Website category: book
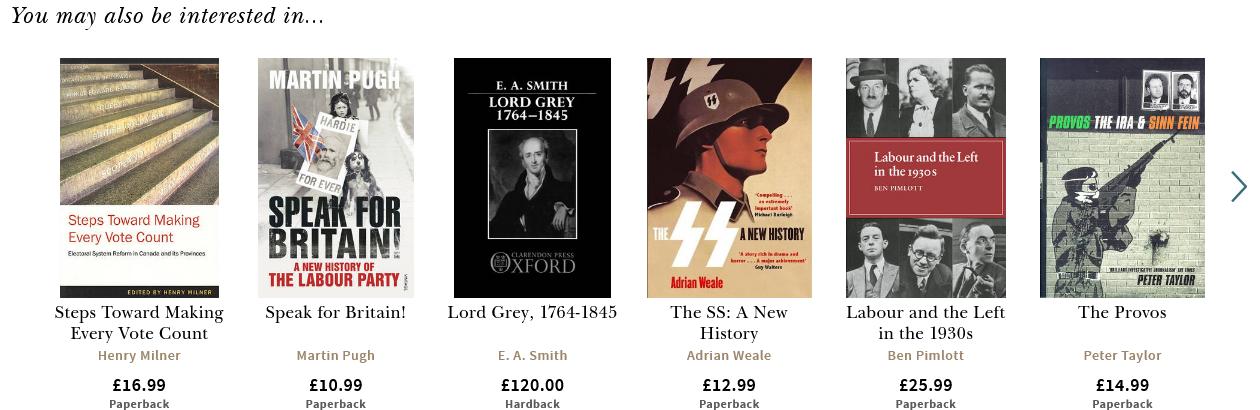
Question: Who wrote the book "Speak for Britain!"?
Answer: Martin Pugh

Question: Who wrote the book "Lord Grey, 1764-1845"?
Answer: E. A. Smith

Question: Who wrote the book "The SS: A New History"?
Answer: Adrian Weale

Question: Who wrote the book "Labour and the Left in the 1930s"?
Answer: Ben Pimlott

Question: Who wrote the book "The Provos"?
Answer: Peter Taylor

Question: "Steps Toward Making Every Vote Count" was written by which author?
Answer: Henry Milner

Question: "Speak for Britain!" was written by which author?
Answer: Martin Pugh

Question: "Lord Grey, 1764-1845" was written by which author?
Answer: E. A. Smith

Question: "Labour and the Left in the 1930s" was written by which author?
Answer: Ben Pimlott

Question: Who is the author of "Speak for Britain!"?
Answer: Martin Pugh

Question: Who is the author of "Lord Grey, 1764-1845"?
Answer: E. A. Smith

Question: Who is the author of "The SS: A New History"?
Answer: Adrian Weale

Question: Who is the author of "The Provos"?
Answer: Peter Taylor

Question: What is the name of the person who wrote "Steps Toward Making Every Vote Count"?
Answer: Henry Milner

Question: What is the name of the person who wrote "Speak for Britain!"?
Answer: Martin Pugh

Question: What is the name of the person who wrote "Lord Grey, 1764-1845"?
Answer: E. A. Smith

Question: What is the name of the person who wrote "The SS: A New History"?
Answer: Adrian Weale

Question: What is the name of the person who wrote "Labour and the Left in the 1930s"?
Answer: Ben Pimlott

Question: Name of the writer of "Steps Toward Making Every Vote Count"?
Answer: Henry Milner

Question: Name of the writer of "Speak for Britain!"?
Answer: Martin Pugh

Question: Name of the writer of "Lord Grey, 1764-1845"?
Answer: E. A. Smith

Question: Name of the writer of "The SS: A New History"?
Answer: Adrian Weale

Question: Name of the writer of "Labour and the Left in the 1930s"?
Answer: Ben Pimlott

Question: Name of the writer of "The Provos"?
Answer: Peter Taylor

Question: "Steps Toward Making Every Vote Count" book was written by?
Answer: Henry Milner

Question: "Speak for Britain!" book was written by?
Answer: Martin Pugh

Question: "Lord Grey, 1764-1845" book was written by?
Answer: E. A. Smith

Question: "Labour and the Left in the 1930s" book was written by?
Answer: Ben Pimlott

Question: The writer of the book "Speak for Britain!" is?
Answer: Martin Pugh

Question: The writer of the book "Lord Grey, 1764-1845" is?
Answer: E. A. Smith

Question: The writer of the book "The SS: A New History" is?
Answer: Adrian Weale

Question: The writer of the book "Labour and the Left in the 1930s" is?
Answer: Ben Pimlott

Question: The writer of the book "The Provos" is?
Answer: Peter Taylor

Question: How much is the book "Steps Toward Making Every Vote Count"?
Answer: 16.99

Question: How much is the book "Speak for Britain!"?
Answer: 10.99

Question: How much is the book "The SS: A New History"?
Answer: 12.99

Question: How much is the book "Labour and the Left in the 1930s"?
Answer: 25.99

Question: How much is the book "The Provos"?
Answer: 14.99

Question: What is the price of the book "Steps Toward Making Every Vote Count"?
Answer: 16.99

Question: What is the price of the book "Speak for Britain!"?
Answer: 10.99

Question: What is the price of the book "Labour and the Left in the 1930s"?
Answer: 25.99

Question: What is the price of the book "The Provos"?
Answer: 14.99

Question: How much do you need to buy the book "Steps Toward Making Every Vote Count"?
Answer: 16.99

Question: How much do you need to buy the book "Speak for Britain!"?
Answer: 10.99

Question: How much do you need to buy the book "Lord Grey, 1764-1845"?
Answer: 120.00

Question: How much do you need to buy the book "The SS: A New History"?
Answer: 12.99

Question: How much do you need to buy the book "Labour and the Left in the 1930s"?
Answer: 25.99

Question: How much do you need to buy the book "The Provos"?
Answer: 14.99

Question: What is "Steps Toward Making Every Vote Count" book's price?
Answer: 16.99

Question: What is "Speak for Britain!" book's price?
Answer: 10.99

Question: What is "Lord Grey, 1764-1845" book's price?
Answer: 120.00

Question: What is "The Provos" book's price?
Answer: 14.99

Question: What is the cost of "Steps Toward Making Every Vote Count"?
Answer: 16.99

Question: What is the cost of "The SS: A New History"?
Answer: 12.99

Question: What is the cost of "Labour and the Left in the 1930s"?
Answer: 25.99

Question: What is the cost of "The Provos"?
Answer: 14.99

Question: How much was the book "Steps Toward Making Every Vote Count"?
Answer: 16.99

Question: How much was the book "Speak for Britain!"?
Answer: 10.99

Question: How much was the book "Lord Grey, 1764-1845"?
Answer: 120.00

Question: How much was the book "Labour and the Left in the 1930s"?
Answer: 25.99

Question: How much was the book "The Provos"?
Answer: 14.99

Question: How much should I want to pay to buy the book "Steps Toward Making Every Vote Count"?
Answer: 16.99

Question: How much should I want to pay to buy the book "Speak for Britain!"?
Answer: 10.99

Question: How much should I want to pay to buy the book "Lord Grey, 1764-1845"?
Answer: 120.00